Question:
I want to develop a Linear Layout something like that. Button 1 should acquire 50% of layout space but, it should not stretch. I will specify the width of Button 1. Similarly, Button 2 and Button 3 should acquire remaining 50% of the layout and I want to specify padding left for Button 2 from center, padding right for Button 3 from right end of Layout.
How can i do this?
My current code:
'''
<LinearLayout
android:layout_width="fill_parent"
android:layout_height="wrap_content"
android:orientation="horizontal"
>
<Button
android:layout_height="30dp"
android:layout_width="fill_parent"
android:layout_weight="0.5"
android:text="Button1"
/>
<Button
android:layout_height="30dp"
android:layout_width="fill_parent"
android:layout_weight="0.75"
android:text="Button2"
/>
<Button
android:layout_height="30dp"
android:layout_width="fill_parent"
android:layout_weight="0.75"
android:text="Button3"
/>
</LinearLayout>
'''
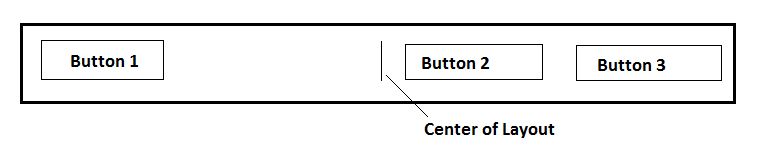
Answer: Instead of weighting the buttons , you can create two layouts and weigth them with 1 each so they will fill 50% of the screen each .. and then you can manipulate the button size inside each layout as you want.
'''
<?xml version="1.0" encoding="utf-8"?>
<LinearLayout xmlns:android="http://schemas.android.com/apk/res/android"
android:layout_width="match_parent"
android:layout_height="match_parent"
android:orientation="horizontal" >
<LinearLayout
android:layout_width="match_parent"
android:layout_height="match_parent"
android:layout_weight="1" >
<Button
android:id="@+id/button1"
android:layout_width="wrap_content"
android:layout_height="wrap_content"
android:text="Button" />
</LinearLayout>
<LinearLayout
android:layout_width="match_parent"
android:layout_height="match_parent"
android:layout_weight="1" >
<Button
android:id="@+id/button2"
android:layout_width="wrap_content"
android:layout_height="wrap_content"
android:text="Button" />
<Button
android:id="@+id/button3"
android:layout_width="wrap_content"
android:layout_height="wrap_content"
android:text="Button" />
</LinearLayout>
</LinearLayout>
'''